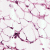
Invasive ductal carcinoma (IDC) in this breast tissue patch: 0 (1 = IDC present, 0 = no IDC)